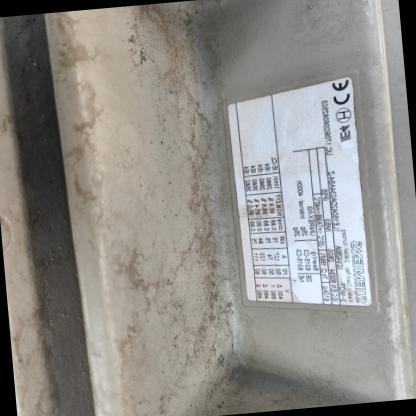
Klasa: tabliczka-znamionowa